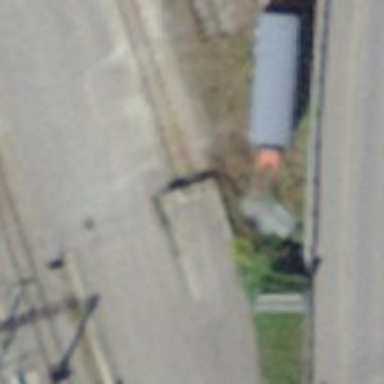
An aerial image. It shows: Railway buffer stop.